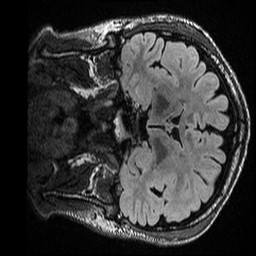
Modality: T2w
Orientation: coronal
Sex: male
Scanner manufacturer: ge
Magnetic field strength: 3 T
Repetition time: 6 s
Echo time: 0.1277 s